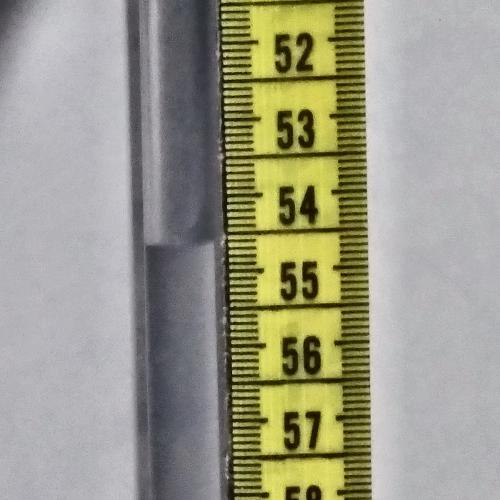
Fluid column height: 54.6 cm